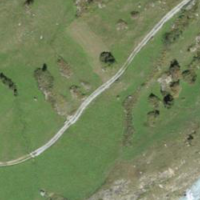
EUNIS habitat code: 23
Species observed at this site:
Chamaenerion angustifolium
Stenurella melanura
Cyaniris semiargus